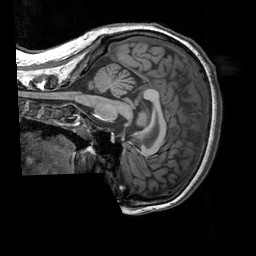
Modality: T1w
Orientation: sagittal
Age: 24
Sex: female
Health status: healthy
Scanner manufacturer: siemens
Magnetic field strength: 3 T
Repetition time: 2.3 s
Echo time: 0.00303 s